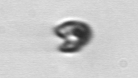
Label: flagellate_morphotype1